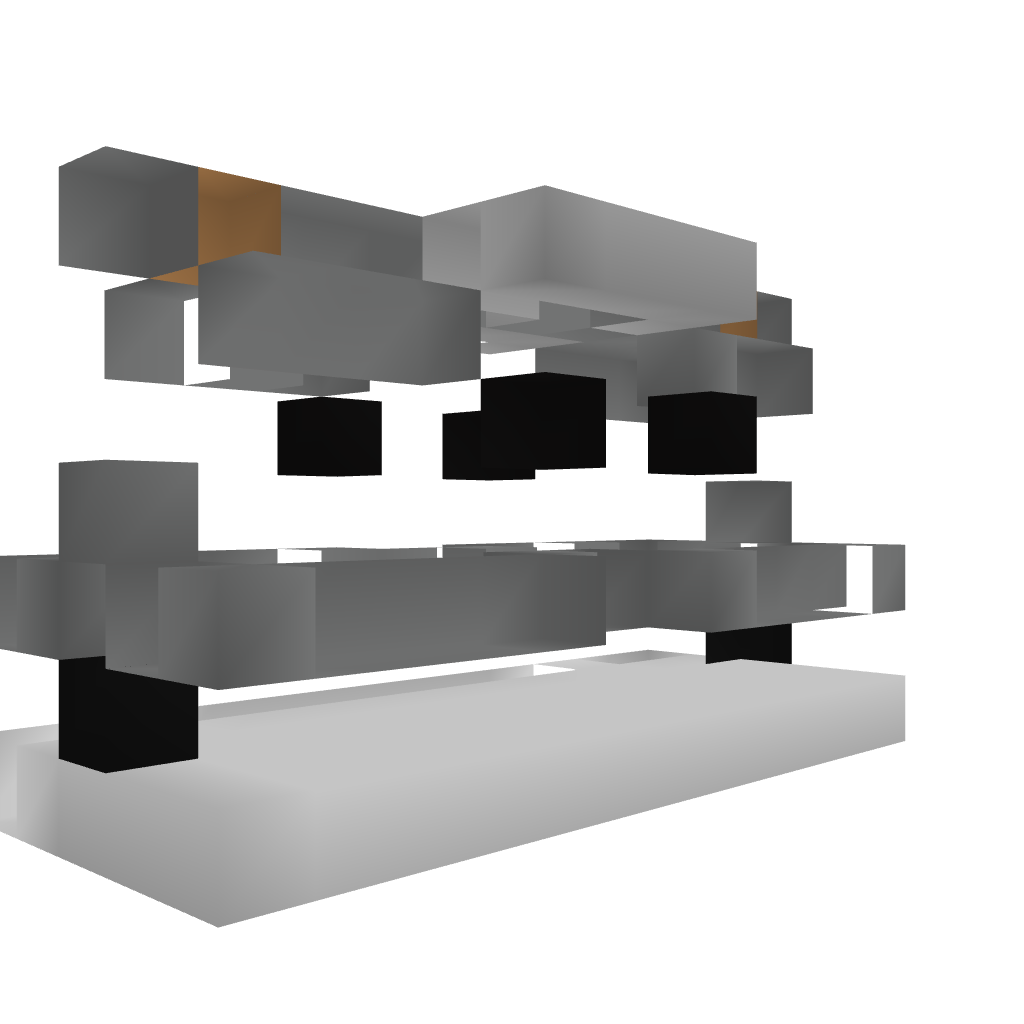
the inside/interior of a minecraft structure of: Automatic Piston Gate